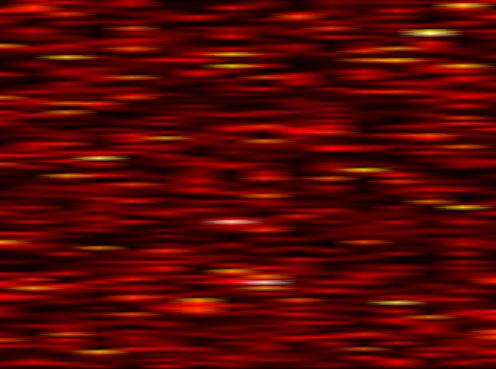
Label: UFMC